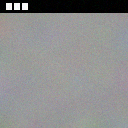
Screen state: on